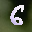
Label: 6